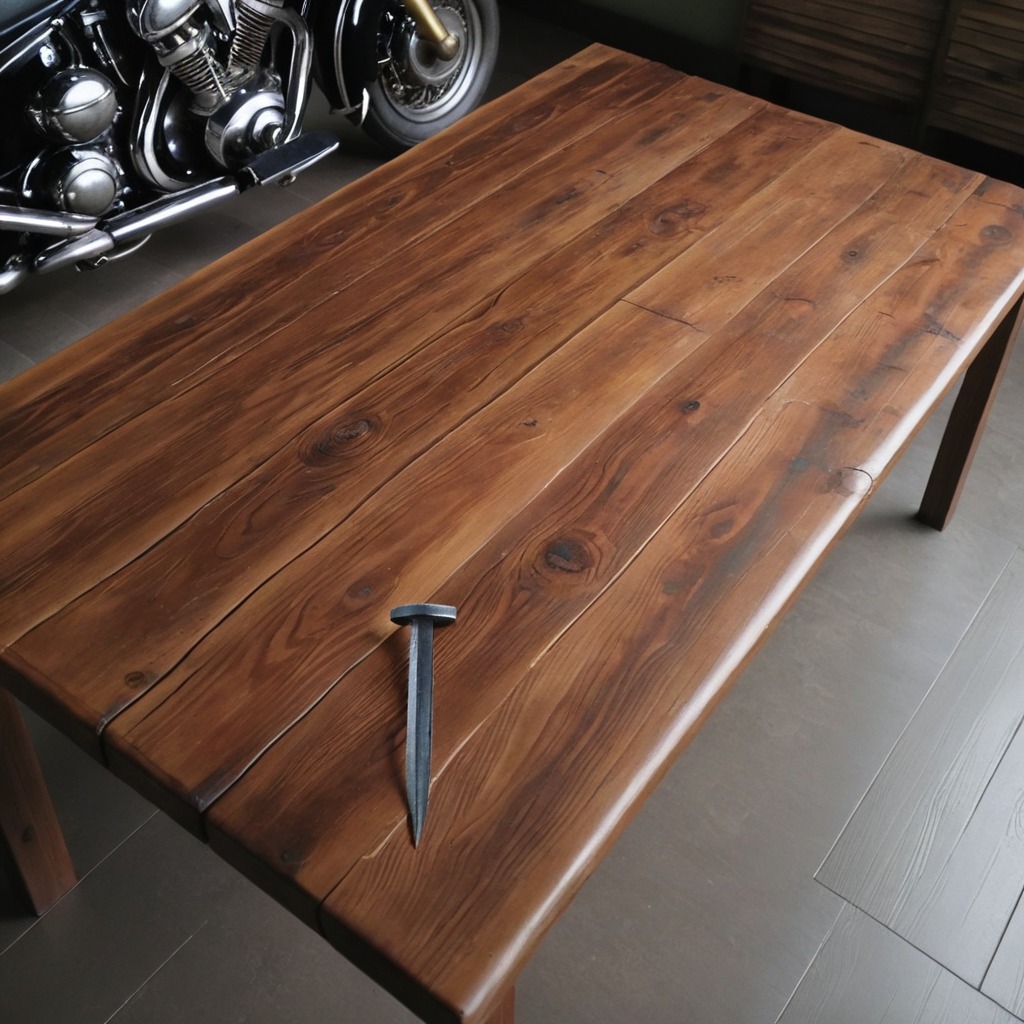
An iron nail is lying on the wooden table.